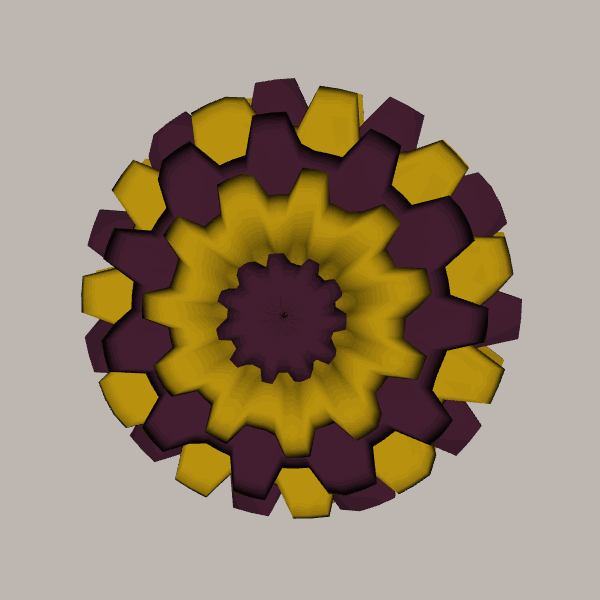
Background: light